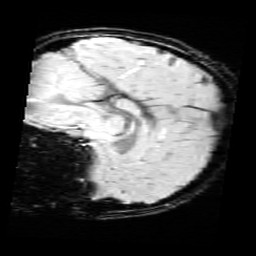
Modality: SWI
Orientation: sagittal
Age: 11
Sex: female
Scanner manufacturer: siemens
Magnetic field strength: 3 T
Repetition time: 0.027 s
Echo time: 0.02 s